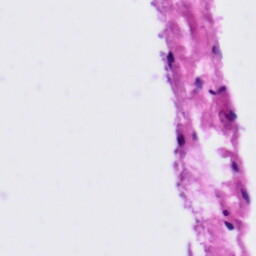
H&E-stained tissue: Tonsil